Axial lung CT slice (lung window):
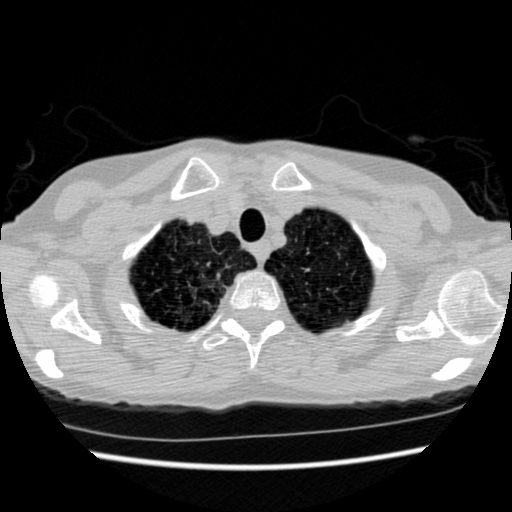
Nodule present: no